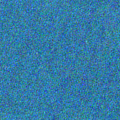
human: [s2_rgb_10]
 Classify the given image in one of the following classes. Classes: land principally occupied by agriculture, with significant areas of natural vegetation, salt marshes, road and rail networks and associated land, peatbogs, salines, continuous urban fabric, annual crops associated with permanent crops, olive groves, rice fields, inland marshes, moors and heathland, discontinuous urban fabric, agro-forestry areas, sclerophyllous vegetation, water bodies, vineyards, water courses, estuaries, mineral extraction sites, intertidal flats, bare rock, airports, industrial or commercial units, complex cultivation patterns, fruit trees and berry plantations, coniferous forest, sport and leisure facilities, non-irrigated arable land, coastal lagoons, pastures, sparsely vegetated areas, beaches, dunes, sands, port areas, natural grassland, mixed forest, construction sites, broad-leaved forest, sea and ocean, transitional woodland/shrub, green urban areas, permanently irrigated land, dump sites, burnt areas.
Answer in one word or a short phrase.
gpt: sea and ocean